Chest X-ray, PA view. Patient: 48 years old, sex M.
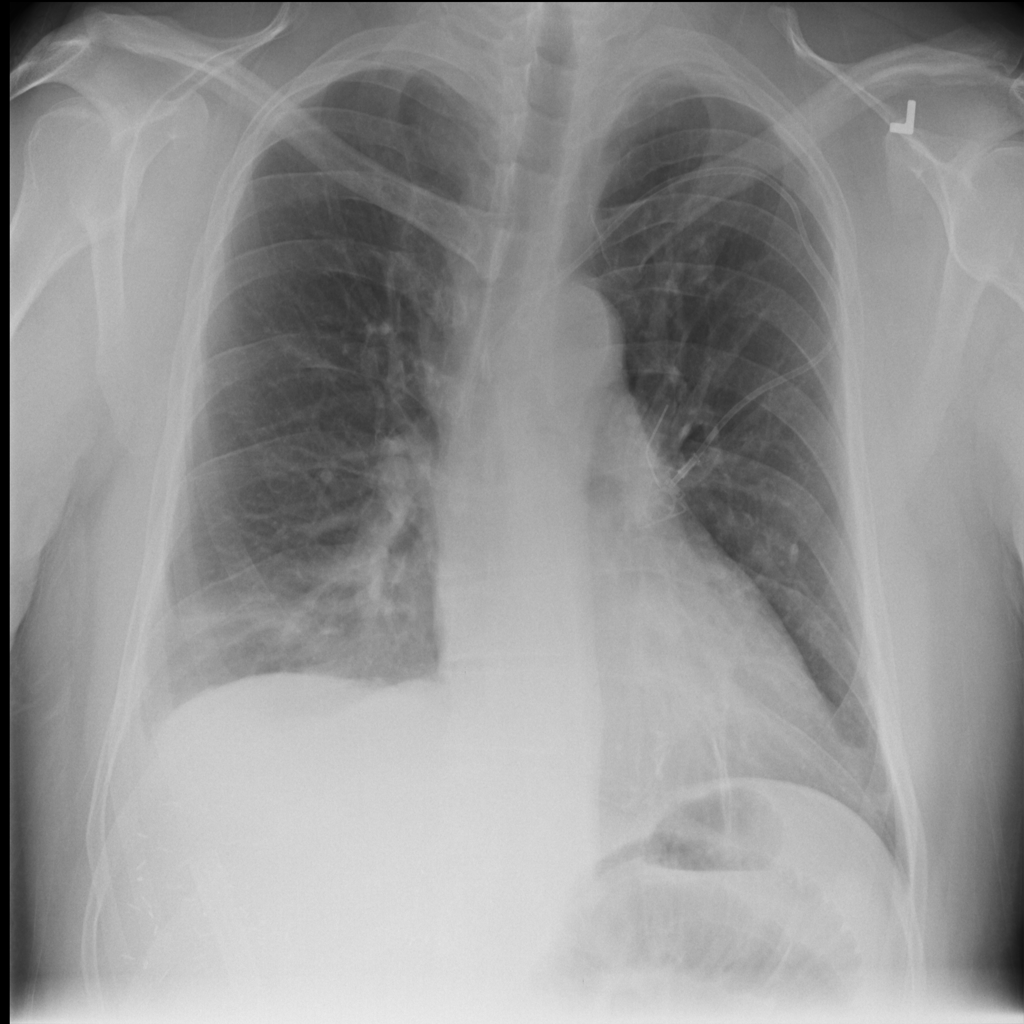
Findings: Atelectasis, Cardiomegaly